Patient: sex F, age 31
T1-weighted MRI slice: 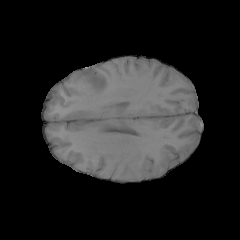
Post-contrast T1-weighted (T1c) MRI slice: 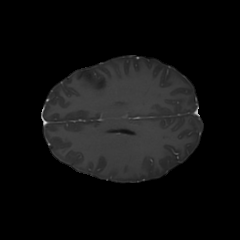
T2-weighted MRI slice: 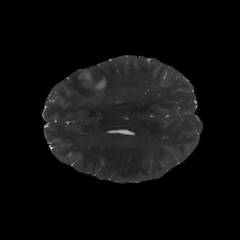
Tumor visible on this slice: yes
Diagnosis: Astrocytoma, IDH-mutant
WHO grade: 2